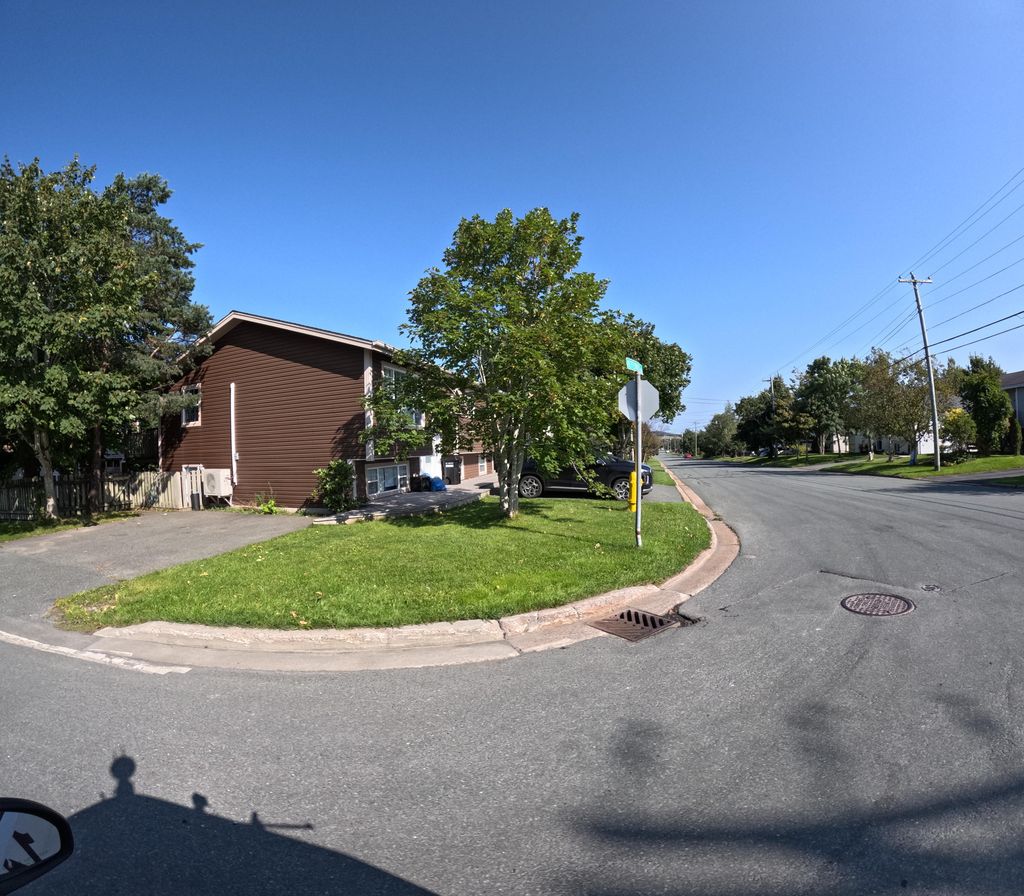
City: st_johns